Question:
Kindly have a look the image showing the checkout details on my magento store. The subtotal price of 6929.82 is correct - to which a discount of 10% is to be applied. The discount amount of 692.98 is also correct. However I cannot figure out how in the world could magento calculate the difference of 6929.82 and 692.98 as 6321.94 .
Though I am using a custom theme but I have tried restoring to default theme and the result remains the same which tells that the problem is either in the backend settings or in the core magento files. Further into the calculations - application of 14% tax after discount is calculated correctly and added to the figure.
Can anybody help me out in locating the setting that is leading to this strange behaviour from Magento.
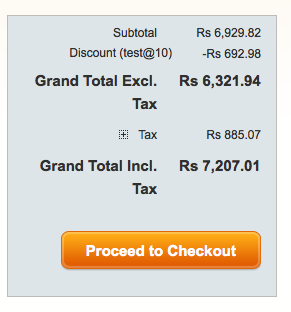
Answer: After a lot of searching for possible solutions I could not come across any full proof solution to my problem. Modifying the Core Magento files is also something I would not recommend unless and until you are very sure what all areas of your website it will affect.
The solution I have implemented is to set the catalog prices as "excluding tax" in Tax Settings and thereafter manually changing all product prices by deducting the tax applicable on them.
e.g Before Implementing the solution:
-
(as entered in product specification)- {subtotal 86 + 14@14% tax}
After Solution
-
(as entered in product specification)-
After implementing this I found the discount totals and everything was being calculated correctly. Since I had only 400 odd products I did it manually over the week just to be sure. However for larger number of products you can also run a query through phpmyadmin(etc) to change the values directly in the database. Do remember to backup your DB before doing so.